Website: home-depot
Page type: payment
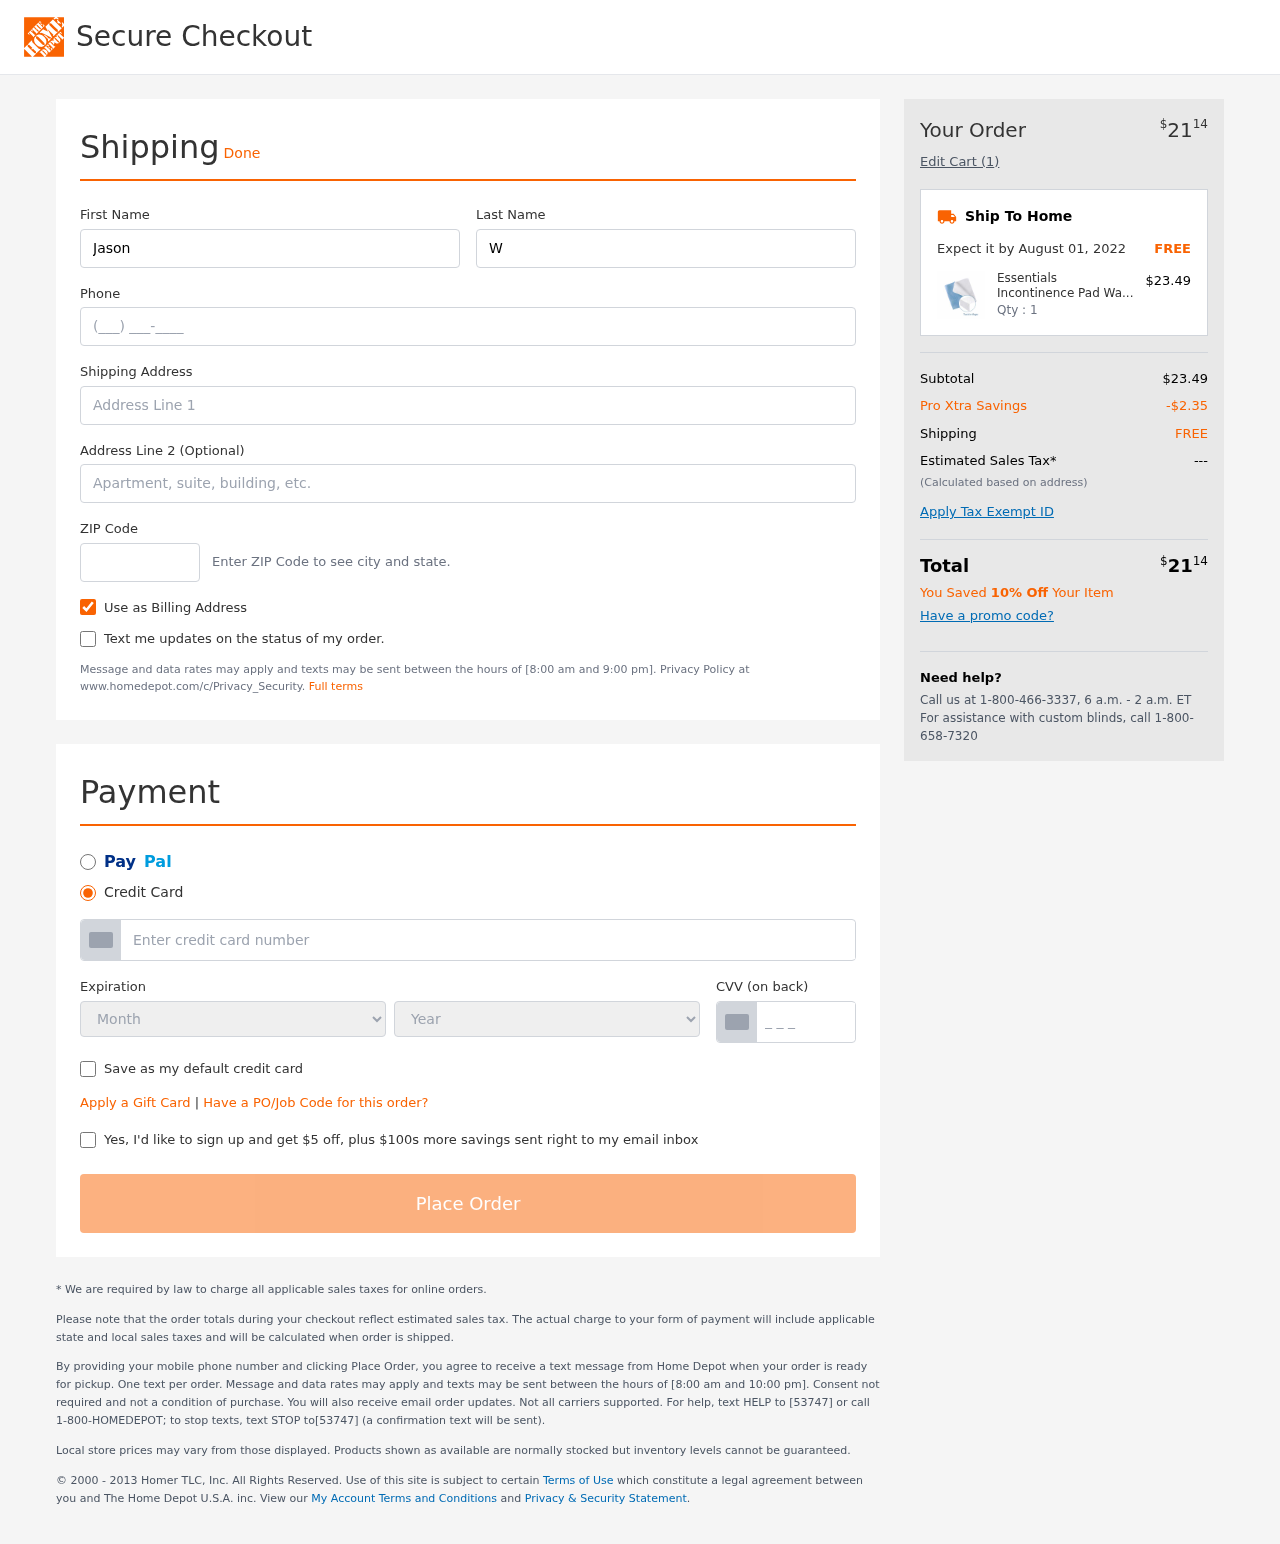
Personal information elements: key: PII_CARD_CVV
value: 013
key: PII_CARD_EXPIRY_MONTH
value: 04
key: PII_CARD_EXPIRY_YEAR
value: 30
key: PII_CARD_NUMBER
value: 6522 4049 6456 3126
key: PII_FIRSTNAME
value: Jason
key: PII_LASTNAME
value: Wright
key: PII_PHONE
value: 5507474079
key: PII_POSTCODE
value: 97045
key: PII_STREET
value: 2949 Daniel Island Suite 405
Product elements: key: PRODUCT1_NAME
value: Essentials Incontinence Pad Washable Bed Protector Potty Training Sleep Mat Square Quilted Blue(70x9
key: PRODUCT1_PRICE
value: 23.49
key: PRODUCT1_QUANTITY
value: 1
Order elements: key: ORDER_TOTAL
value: $2114
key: ORDER_NUM_ITEMS
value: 1
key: ORDER_DELIVERY_DATE
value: August 01, 2022
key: ORDER_SUBTOTAL
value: $23.49
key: ORDER_DISCOUNT
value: -$2.35
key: ORDER_SHIPPING_COST
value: FREE